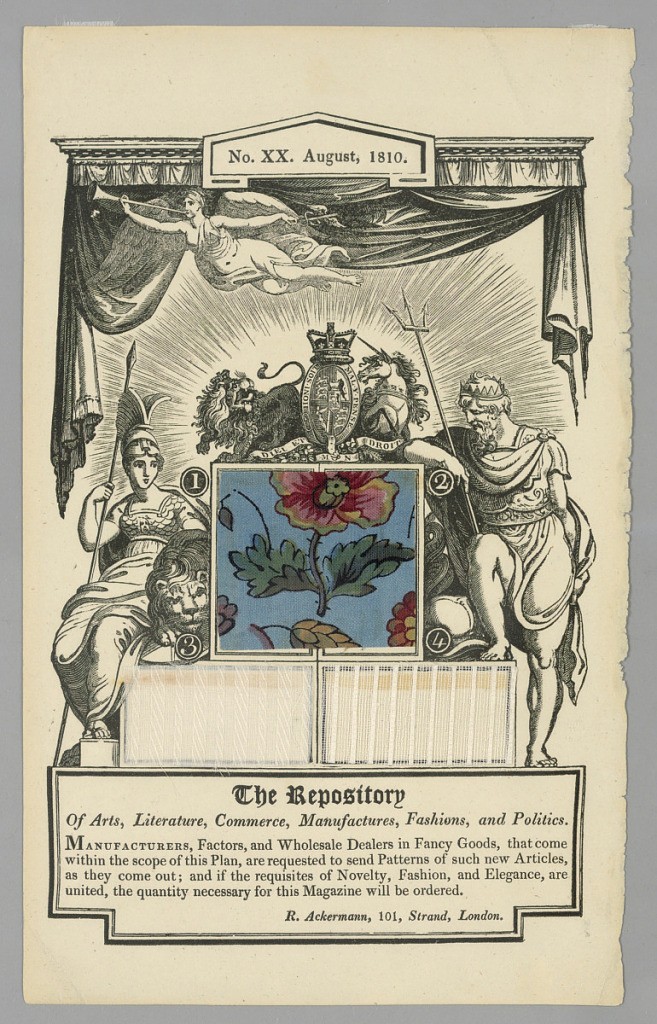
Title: Page from Ackermann's "Repository of the Arts, Science etc,"
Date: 1810
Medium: f.) paper, cotton, silk
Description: Component "f" is a page from Ackermann's Repository, August 1810. Page contains printed graphics and three textile swatches: one printed floral and two woven in white.